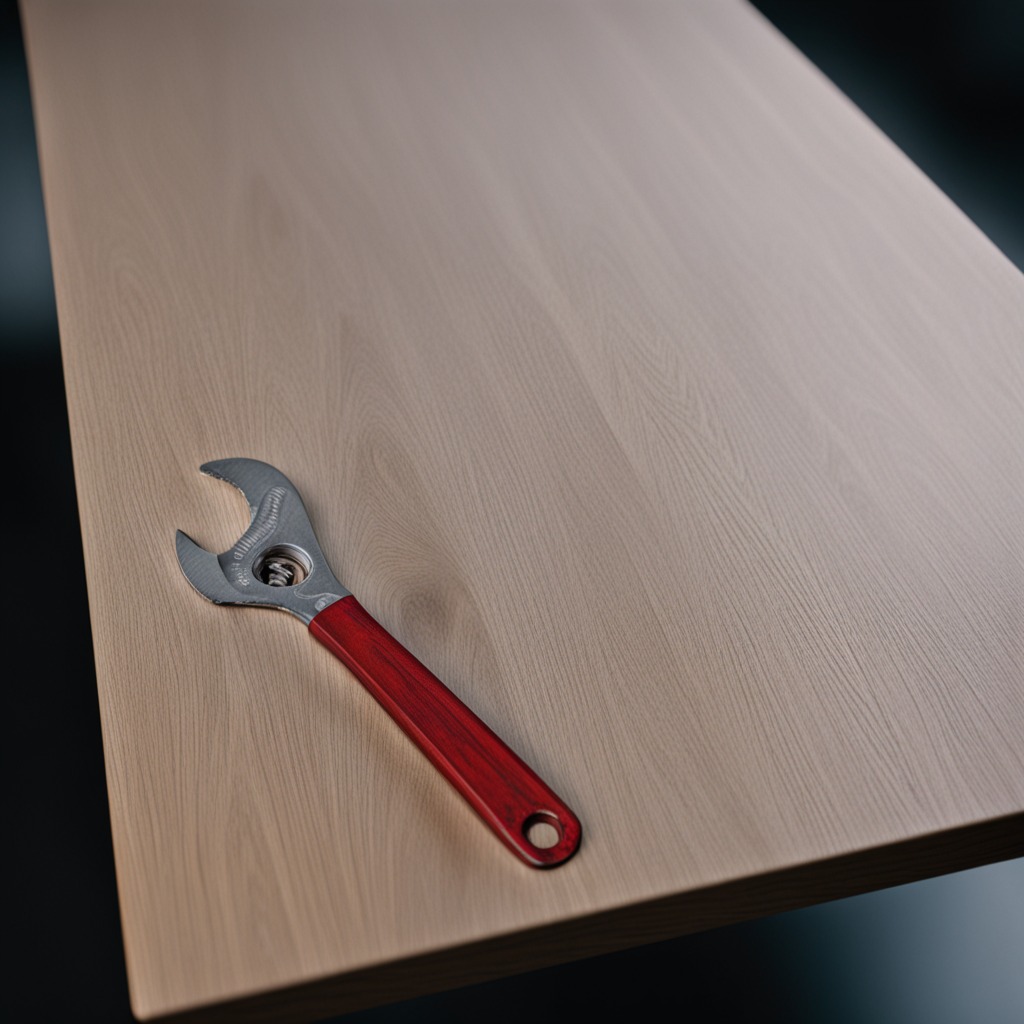
An wrench lies on a table with burn marks in a small garage at twilight.